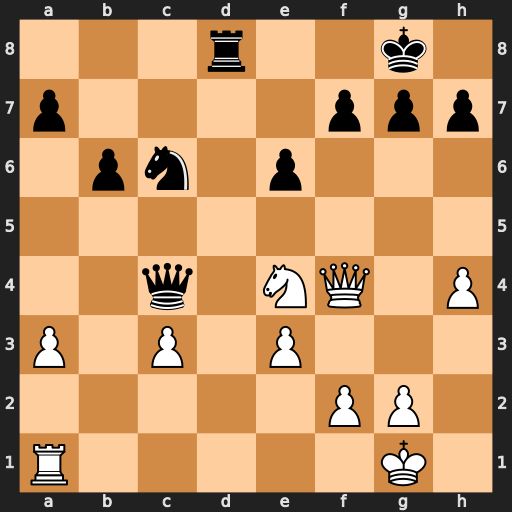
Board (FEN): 3r2k1/p4ppp/1pn1p3/8/2q1NQ1P/P1P1P3/5PP1/R5K1
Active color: w
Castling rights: -
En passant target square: -
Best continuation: Nf6+ gxf6 Qxc4